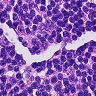
Metastatic tissue present: no